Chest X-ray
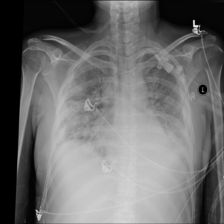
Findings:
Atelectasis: negative
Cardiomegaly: negative
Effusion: negative
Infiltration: negative
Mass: negative
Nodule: negative
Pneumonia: negative
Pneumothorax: negative
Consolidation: negative
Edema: negative
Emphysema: negative
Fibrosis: negative
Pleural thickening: negative
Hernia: negative